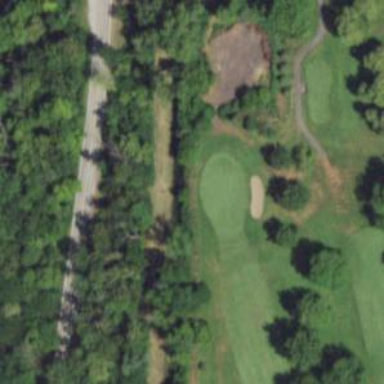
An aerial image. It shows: Golf hole.